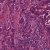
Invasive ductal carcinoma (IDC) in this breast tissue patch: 1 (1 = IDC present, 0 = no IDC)